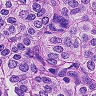
Metastatic tissue present: yes